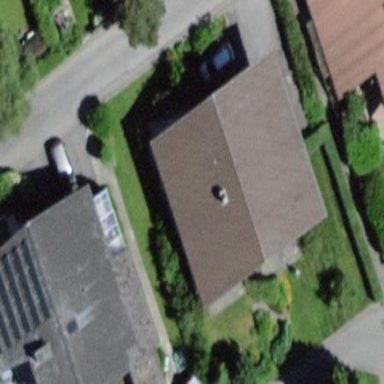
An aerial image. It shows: Residential building.